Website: macys
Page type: gifting
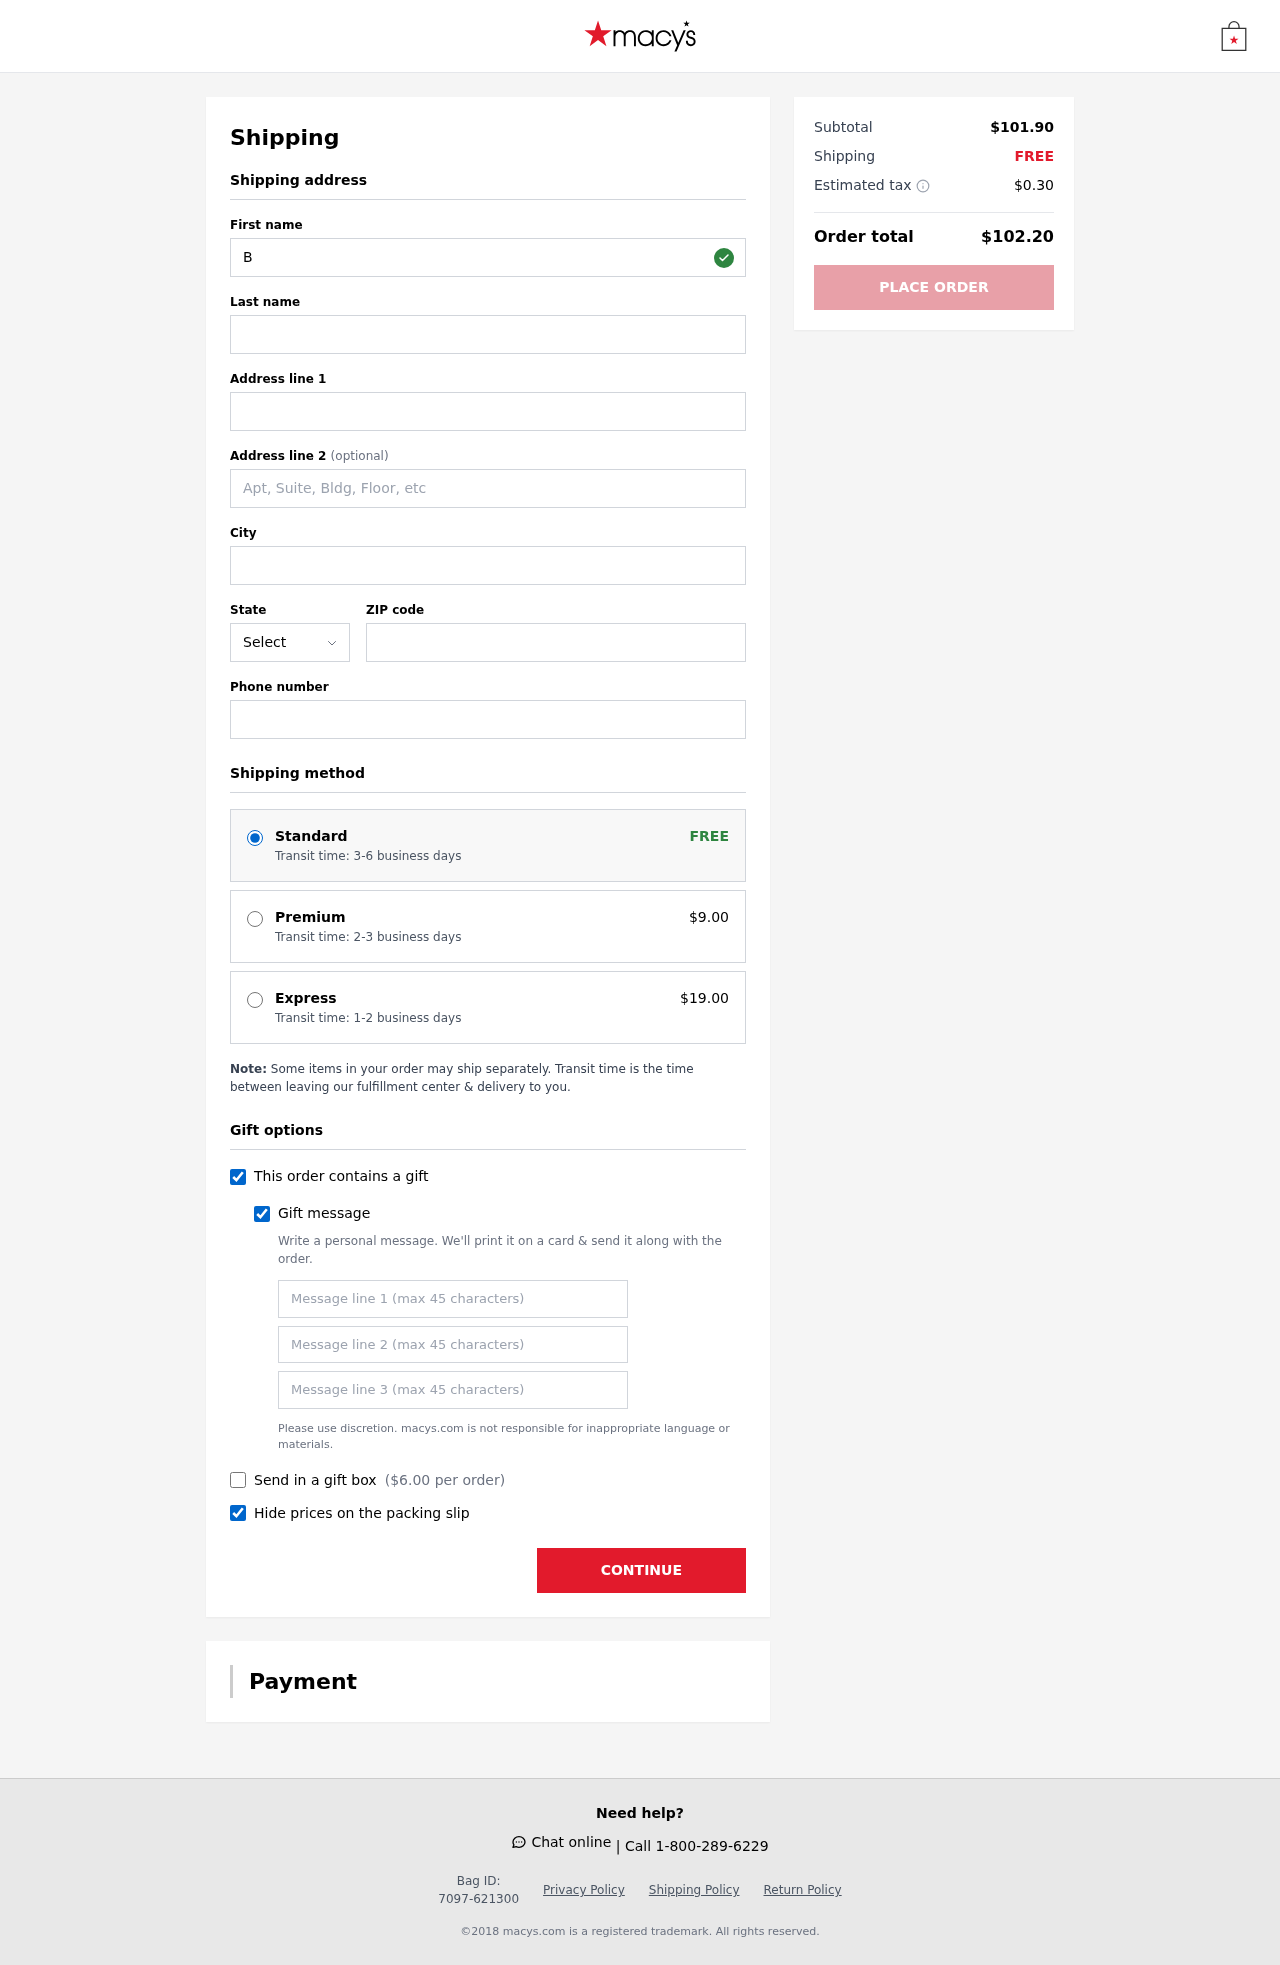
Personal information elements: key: PII_STATE_ABBR
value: DC
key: PII_FIRSTNAME
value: Benjamin
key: PII_LASTNAME
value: Davis
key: PII_STREET
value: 36541 Christopher Freeway Suite 611
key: PII_CITY
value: Pachecoport
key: PII_POSTCODE
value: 25793
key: PII_PHONE
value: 4446319609
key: PII_GIFT_MESSAGE
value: Hey Jeffrey, I saw these cool trainers and thought they’d be perfect for all your adventures! I can’t wait to see you rocking them. Enjoy! - Benjamin
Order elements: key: ORDER_SHIPPING_STANDARD
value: Transit time: 3-6 business days
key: ORDER_SHIPPING_PREMIUM
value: Transit time: 2-3 business days
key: ORDER_SHIPPING_PREMIUM_PRICE
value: $9.00
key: ORDER_SHIPPING_EXPRESS
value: Transit time: 1-2 business days
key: ORDER_SHIPPING_EXPRESS_PRICE
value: $19.00
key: ORDER_GIFT_BOX_PRICE
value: $6.00
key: ORDER_SUBTOTAL
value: $101.90
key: ORDER_SHIPPING_COST
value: FREE
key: ORDER_TAX
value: $0.30
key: ORDER_TOTAL
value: $102.20